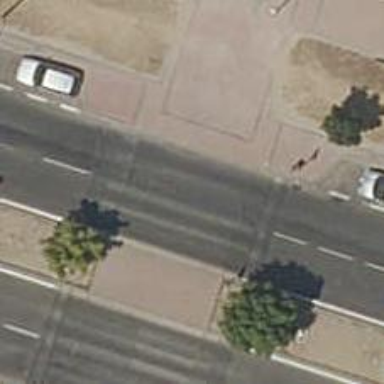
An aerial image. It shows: Marked crossing with traffic calming table.